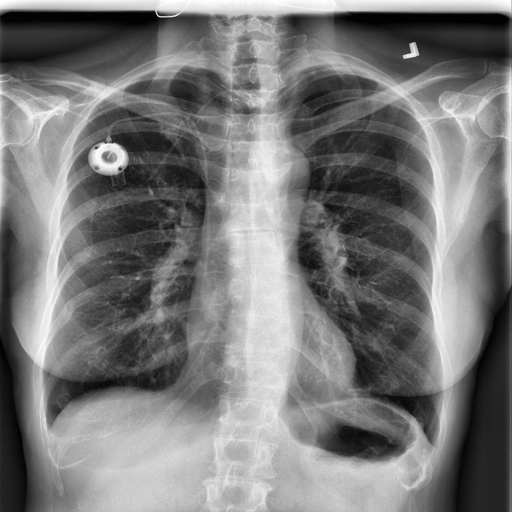
Finding: NORMAL